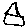
Label: house